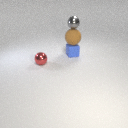
large brown rubber sphere above small blue rubber cube